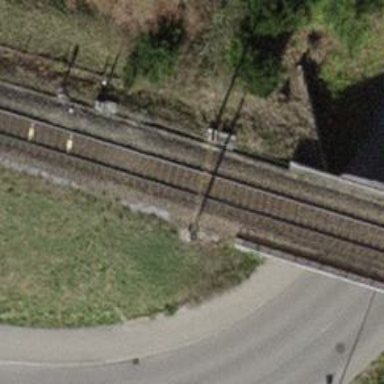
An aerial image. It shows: Bridge with single railway track electrified by contact line.